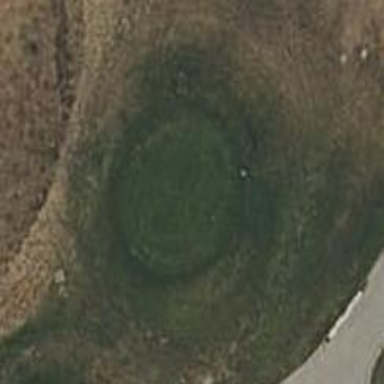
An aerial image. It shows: Golf tee.